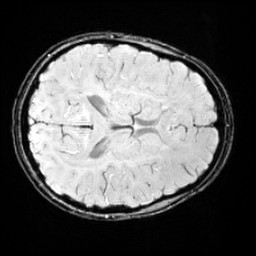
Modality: SWI
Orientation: axial
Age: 13
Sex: female
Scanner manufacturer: siemens
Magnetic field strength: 3 T
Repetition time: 0.027 s
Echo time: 0.02 s